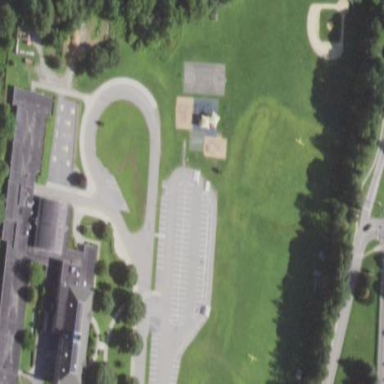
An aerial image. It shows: School.